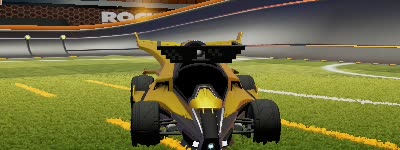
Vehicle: aftershock